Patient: sex F, age 69
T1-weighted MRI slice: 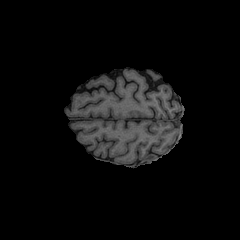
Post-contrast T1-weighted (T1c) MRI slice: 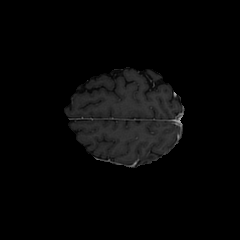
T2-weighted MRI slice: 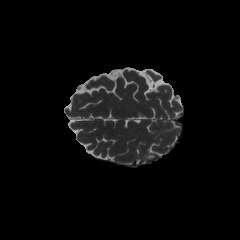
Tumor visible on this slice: yes
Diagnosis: Glioblastoma, IDH-wildtype
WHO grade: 4